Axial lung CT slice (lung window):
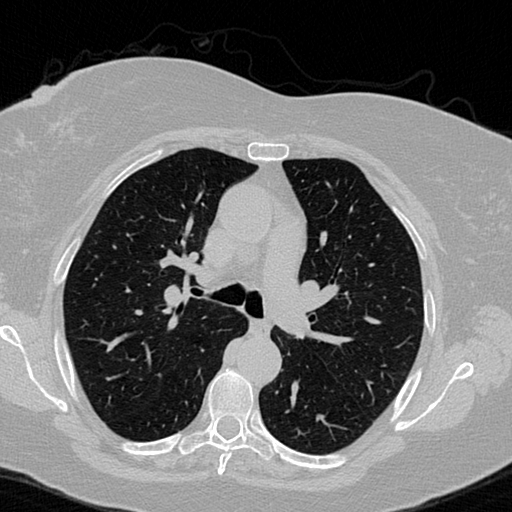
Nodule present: no